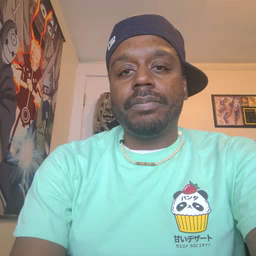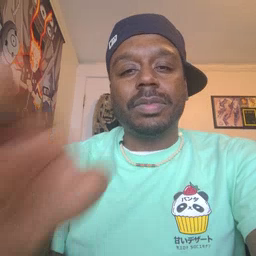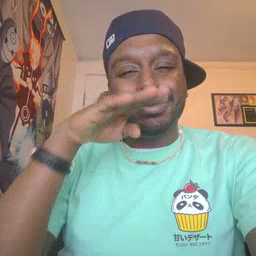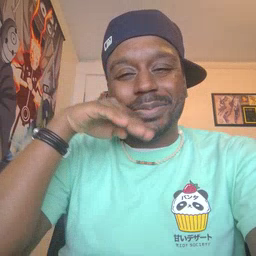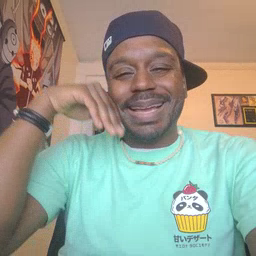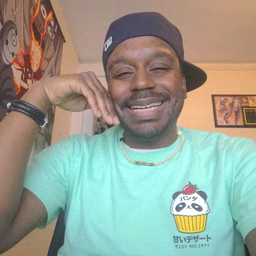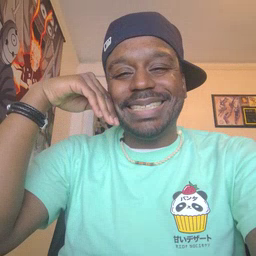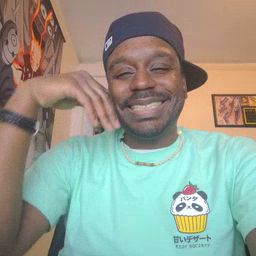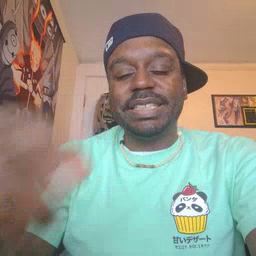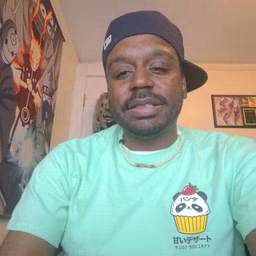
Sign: smile